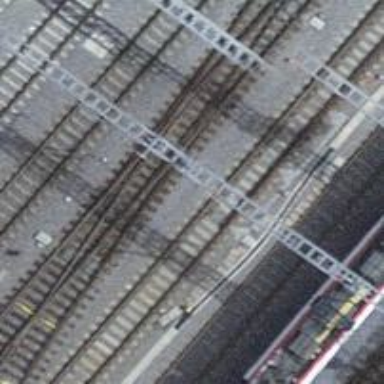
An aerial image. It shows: Railway switch.